Question: I don't mind syntax coloring, but I find it very annoying that Notepad++ highlights entire blocks of Javascript code, effectively dimming them and making it difficult to read. This is what it looks like:

As you can see it shades the entire block of javascript with a purple color. Is there any way to prevent this from happening?
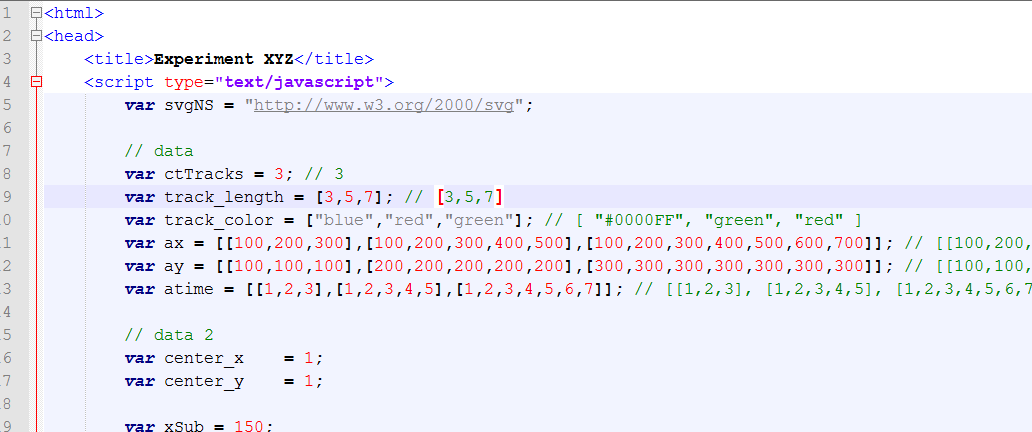
Answer: - - -